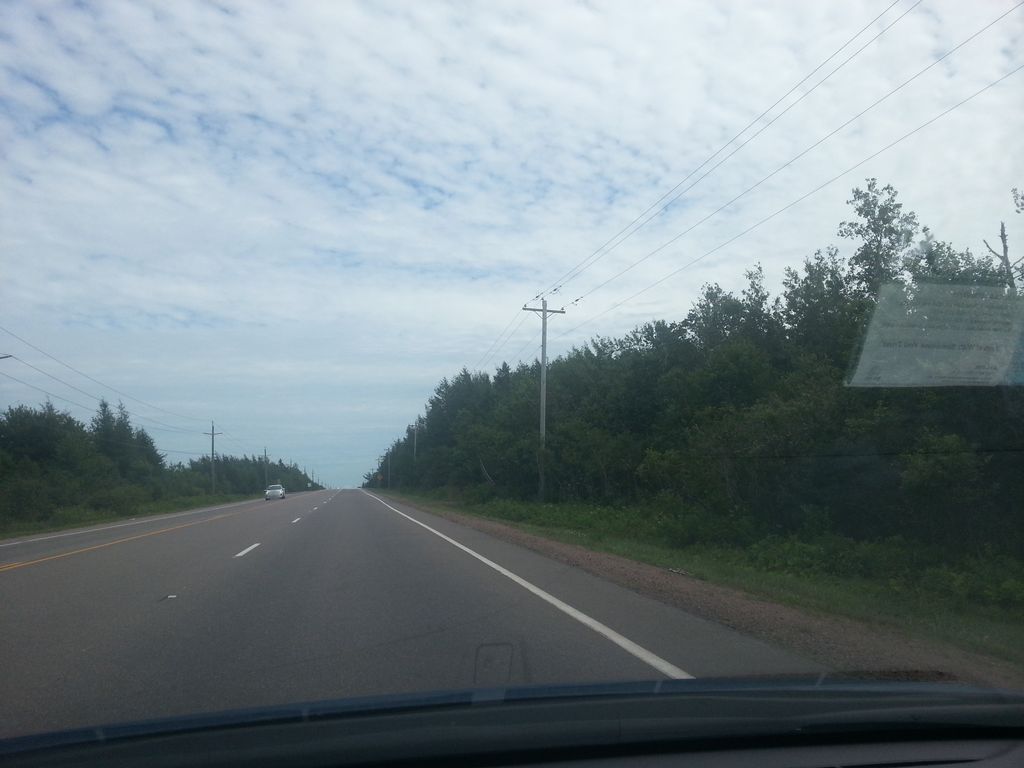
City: charlottetown